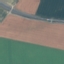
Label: AnnualCrop